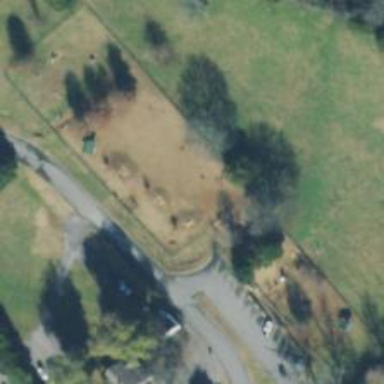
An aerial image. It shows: Dog park for leisure land.